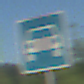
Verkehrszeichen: Kraftfahrstrasse
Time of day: MorningAfternoon
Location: Outdoor (Nature)
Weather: Clear
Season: NotSpecified
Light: Natural